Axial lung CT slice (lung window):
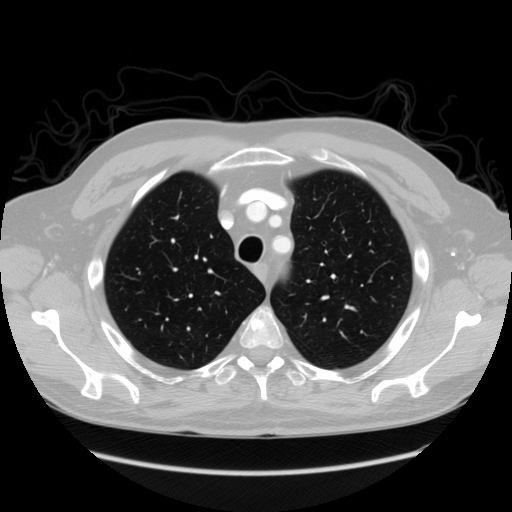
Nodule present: no